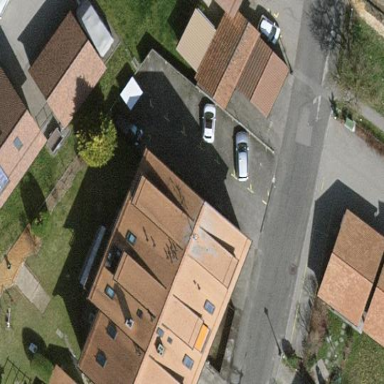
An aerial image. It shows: Simple and straightforward house.